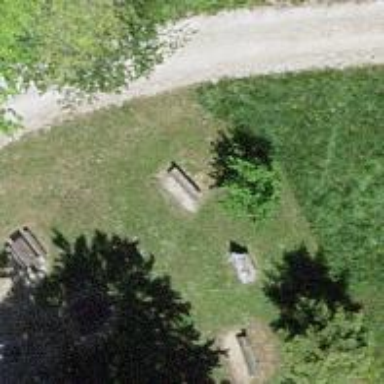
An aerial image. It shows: Bench for seating.